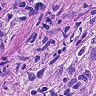
Metastatic tissue present: yes